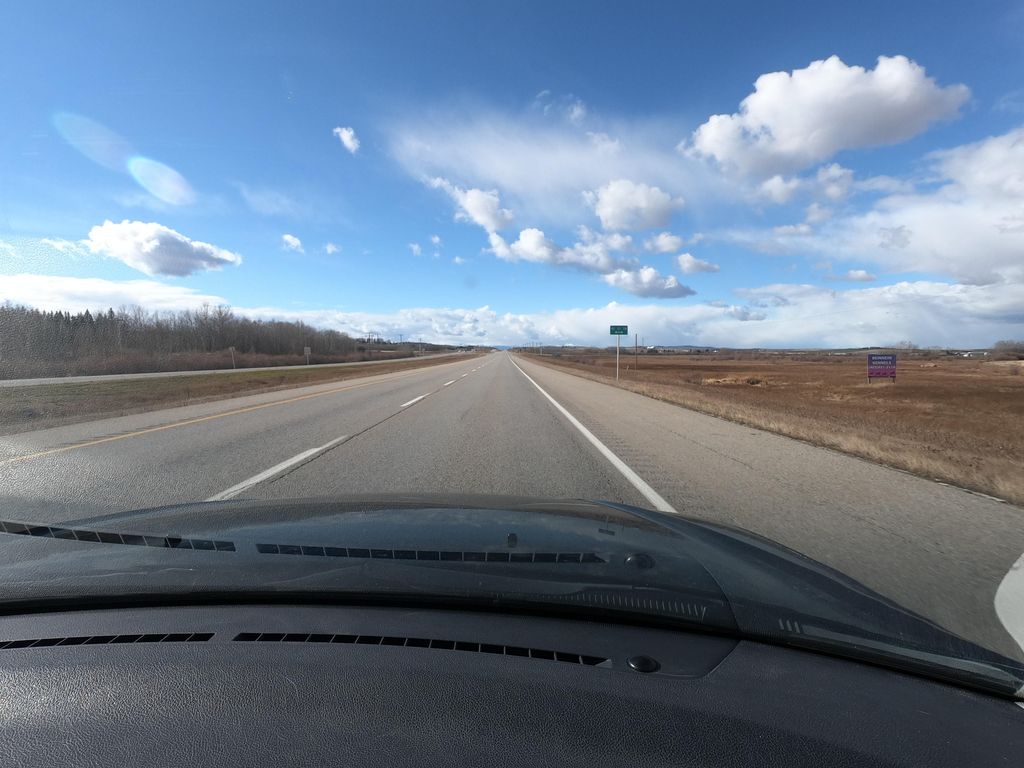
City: calgary